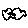
Label: cloud